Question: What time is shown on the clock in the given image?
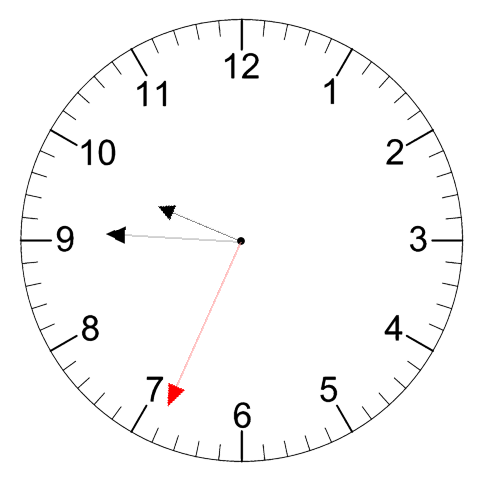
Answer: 09:45:34